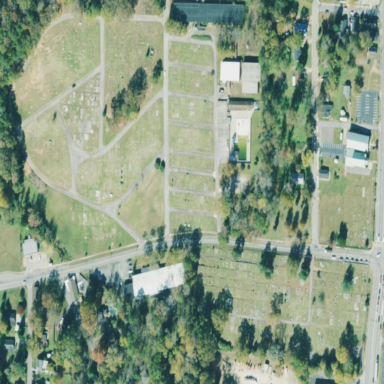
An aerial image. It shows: Cemetery.